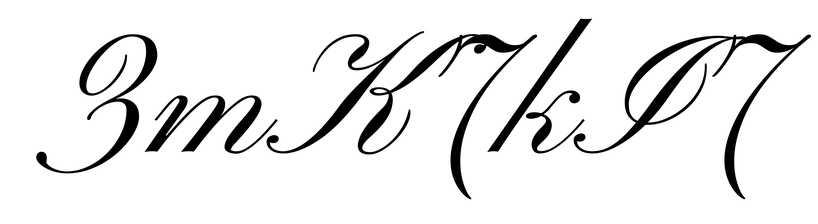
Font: PinyonScript-Regular